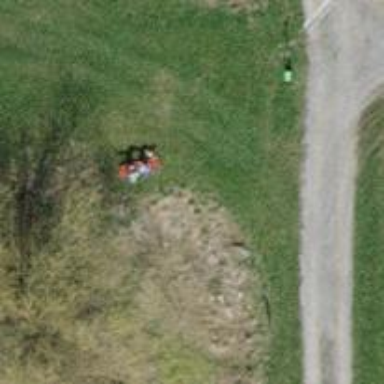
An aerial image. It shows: Red bench.